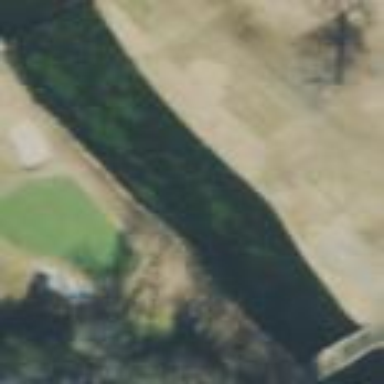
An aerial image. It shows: Water hazard in golf course. The hazard is natural water feature.